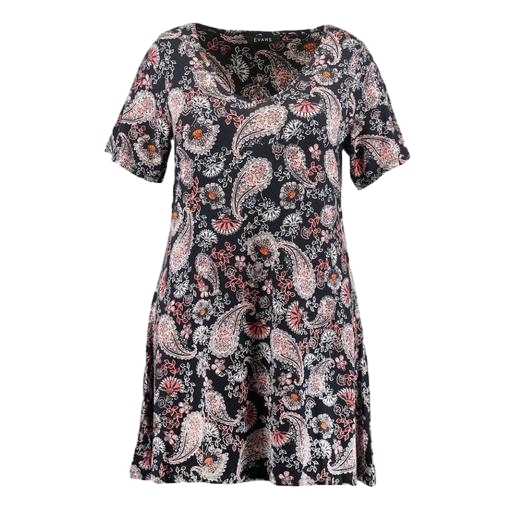
blue plus size medallion-print t-shirt only macy, multicolor floral-print t-shirt only macy, black plus size printed t-shirt only macy, white background